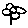
Label: flower